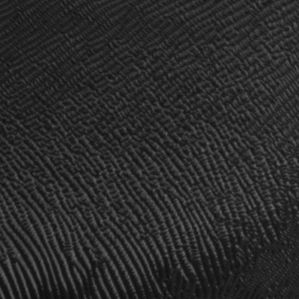
Label: frost